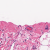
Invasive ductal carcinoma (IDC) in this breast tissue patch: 0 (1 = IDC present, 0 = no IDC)